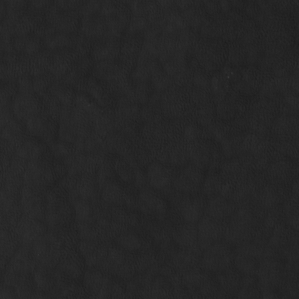
Label: non_frost